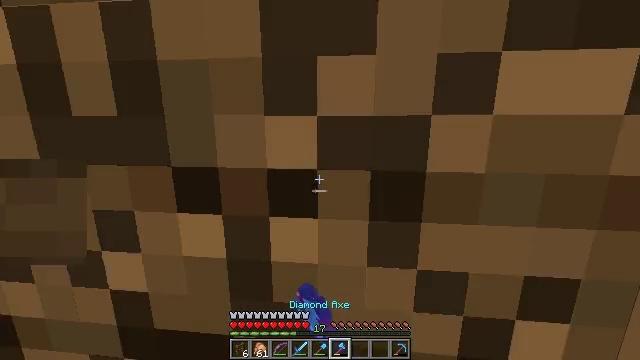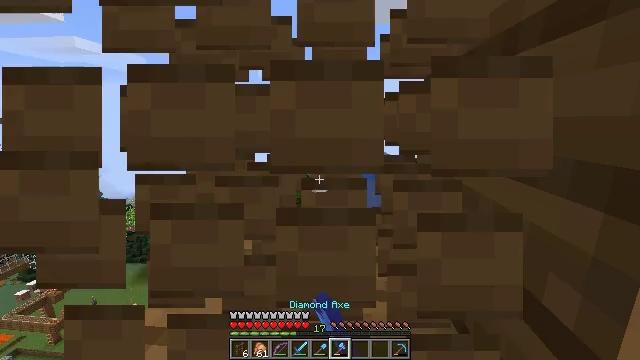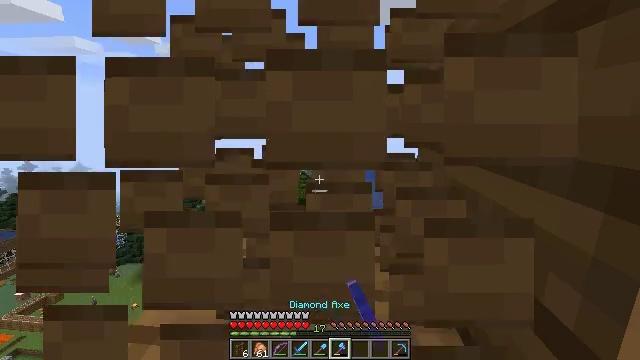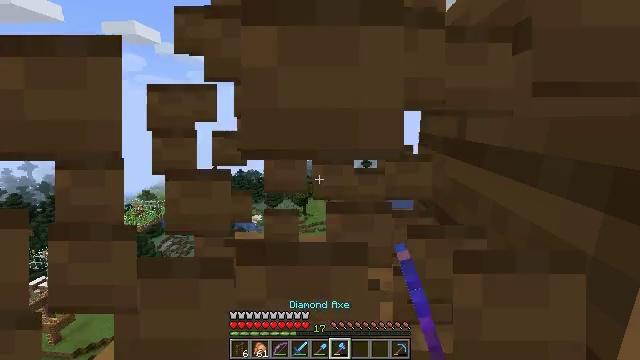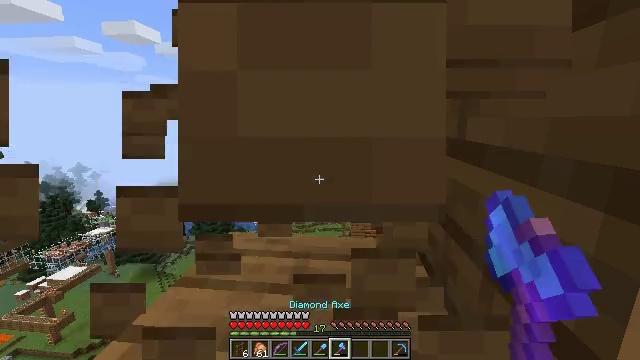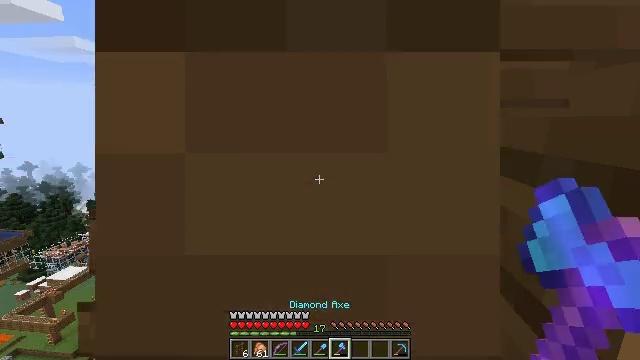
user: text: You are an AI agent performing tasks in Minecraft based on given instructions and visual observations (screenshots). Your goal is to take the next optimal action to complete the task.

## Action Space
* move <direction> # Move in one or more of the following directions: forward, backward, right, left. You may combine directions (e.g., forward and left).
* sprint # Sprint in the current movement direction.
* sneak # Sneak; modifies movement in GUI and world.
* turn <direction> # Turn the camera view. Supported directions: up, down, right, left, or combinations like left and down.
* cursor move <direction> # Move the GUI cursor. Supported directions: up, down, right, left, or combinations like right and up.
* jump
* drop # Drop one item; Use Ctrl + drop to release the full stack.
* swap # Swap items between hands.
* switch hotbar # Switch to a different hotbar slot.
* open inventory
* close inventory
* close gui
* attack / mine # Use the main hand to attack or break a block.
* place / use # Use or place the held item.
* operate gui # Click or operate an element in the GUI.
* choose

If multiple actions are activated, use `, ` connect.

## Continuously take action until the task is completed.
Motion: motion action
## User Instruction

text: Get spruce planks back into your inventory.
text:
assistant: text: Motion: attack / mine
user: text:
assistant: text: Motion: attack / mine
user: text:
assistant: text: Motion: attack / mine
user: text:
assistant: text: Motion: attack / mine
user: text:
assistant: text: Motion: attack / mine
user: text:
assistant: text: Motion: attack / mine